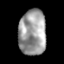
Tissue: lung
Cell type: Smooth muscle cells
Senescence score: 0.5409
Nuclear area (px): 1228
Mean DAPI intensity: 156.336